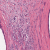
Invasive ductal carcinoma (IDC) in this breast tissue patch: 0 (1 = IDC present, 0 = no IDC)